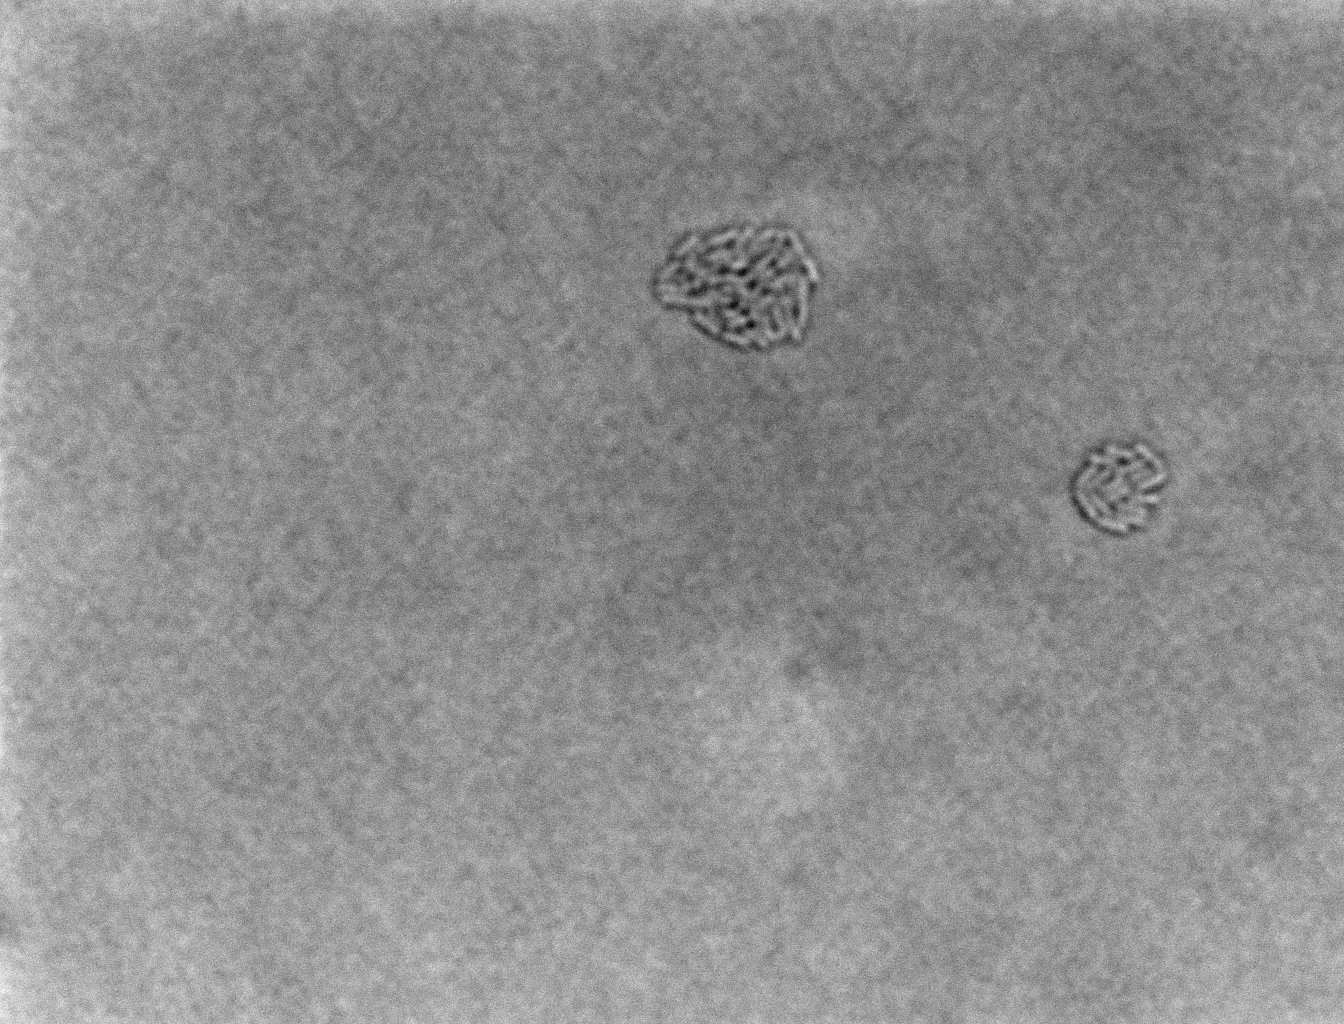
various_fewshot